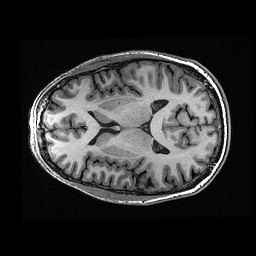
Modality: T1w
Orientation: axial
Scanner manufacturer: ge
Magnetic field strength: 3 T
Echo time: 0.00318 s